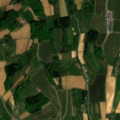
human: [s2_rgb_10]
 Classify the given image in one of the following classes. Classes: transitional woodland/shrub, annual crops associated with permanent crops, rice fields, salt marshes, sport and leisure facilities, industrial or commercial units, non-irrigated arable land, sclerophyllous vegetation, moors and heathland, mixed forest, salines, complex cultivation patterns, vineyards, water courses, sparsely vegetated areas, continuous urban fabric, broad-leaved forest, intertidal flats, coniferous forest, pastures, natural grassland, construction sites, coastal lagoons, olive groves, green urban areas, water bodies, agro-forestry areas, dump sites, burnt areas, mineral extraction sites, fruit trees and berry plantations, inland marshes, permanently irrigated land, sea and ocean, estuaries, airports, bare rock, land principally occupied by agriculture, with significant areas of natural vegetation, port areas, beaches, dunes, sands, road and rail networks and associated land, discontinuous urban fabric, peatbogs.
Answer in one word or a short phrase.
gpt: complex cultivation patterns, land principally occupied by agriculture, with significant areas of natural vegetation